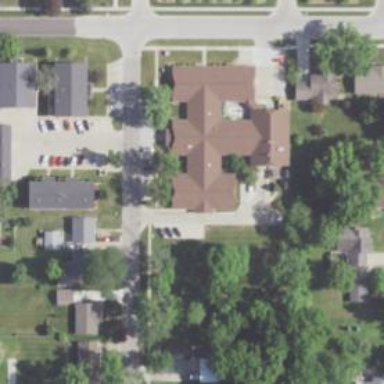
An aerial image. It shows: Nursing home.